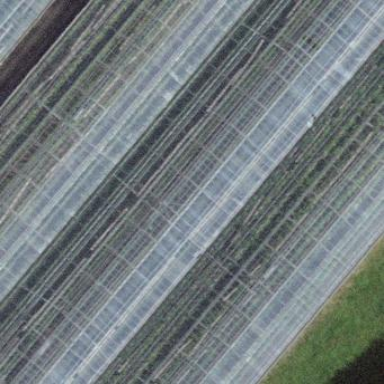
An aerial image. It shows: Greenhouse.